Question: opening the Facebook app with the URL scheme
used to work up until update 6.1.1. Now the event view opens empty and nothing is displayed. Has the URL scheme changed or am I missing something here?

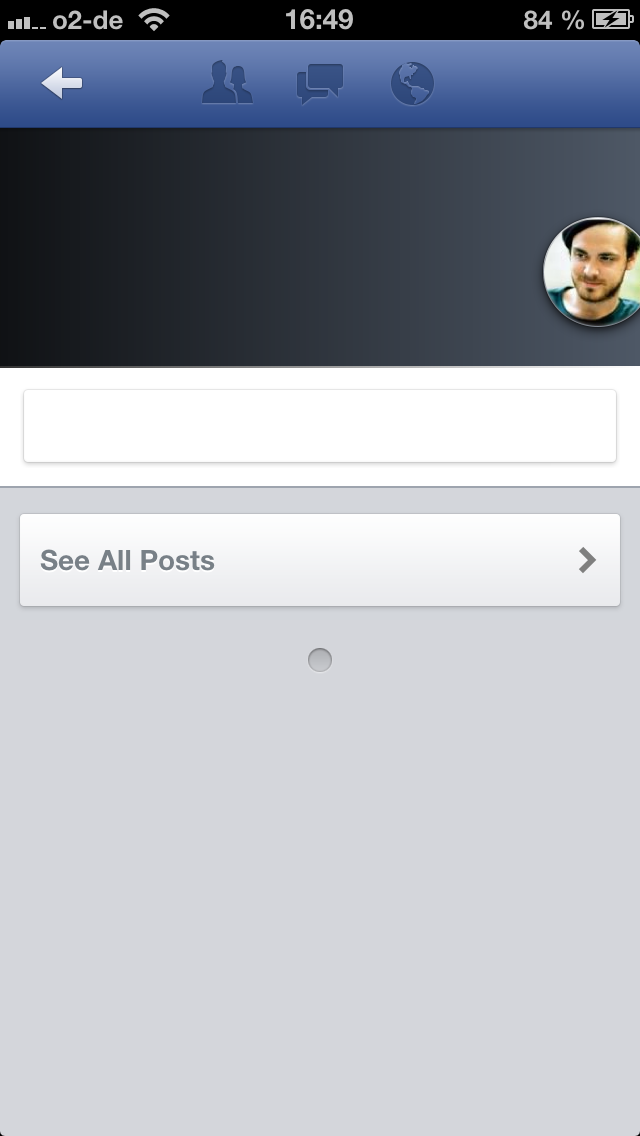
Answer: Facebook seems to have changed to use fb://profile/ for everything. Change event to profile and it should work.
'''
fb://profile/%llu
'''
This is the downside of using any URL scheme, they are undocumented and the app creator, in this case Facebook, can change or remove them completely at will.